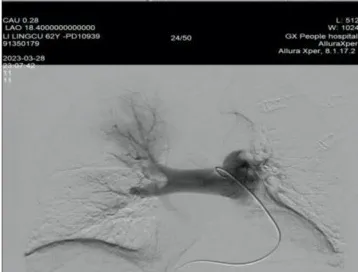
Preoperative and postoperative results of patient's catheterization laboratory interventional surgery. Pulmonary angiography before interventional treatment.
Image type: radiology (scintigraphy)